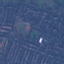
Label: Residential